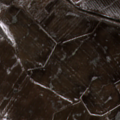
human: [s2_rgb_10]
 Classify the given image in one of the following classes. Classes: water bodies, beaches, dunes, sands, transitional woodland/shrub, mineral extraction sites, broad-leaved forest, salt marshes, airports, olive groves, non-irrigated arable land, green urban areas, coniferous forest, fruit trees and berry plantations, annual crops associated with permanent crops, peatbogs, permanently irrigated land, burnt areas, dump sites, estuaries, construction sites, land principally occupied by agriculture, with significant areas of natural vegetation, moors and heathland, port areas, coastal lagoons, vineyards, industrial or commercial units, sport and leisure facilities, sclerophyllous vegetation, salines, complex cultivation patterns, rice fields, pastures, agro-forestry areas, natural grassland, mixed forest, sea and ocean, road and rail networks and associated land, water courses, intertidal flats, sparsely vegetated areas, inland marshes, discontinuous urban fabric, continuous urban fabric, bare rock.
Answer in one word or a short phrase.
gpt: non-irrigated arable land, peatbogs